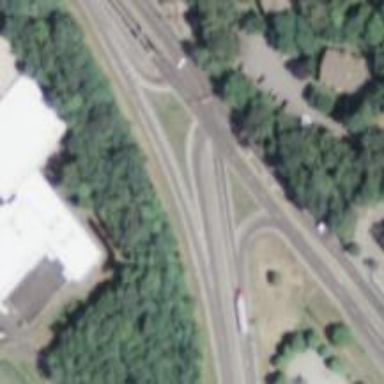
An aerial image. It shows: Trunk highway.